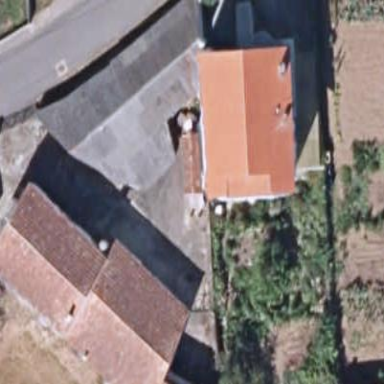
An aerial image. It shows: Shed.